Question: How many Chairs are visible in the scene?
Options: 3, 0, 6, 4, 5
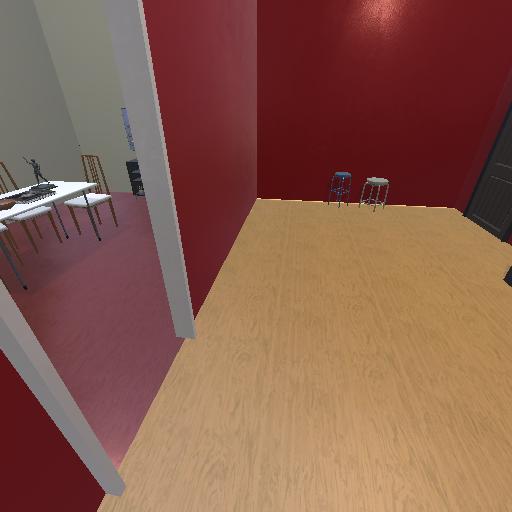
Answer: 3